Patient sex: M
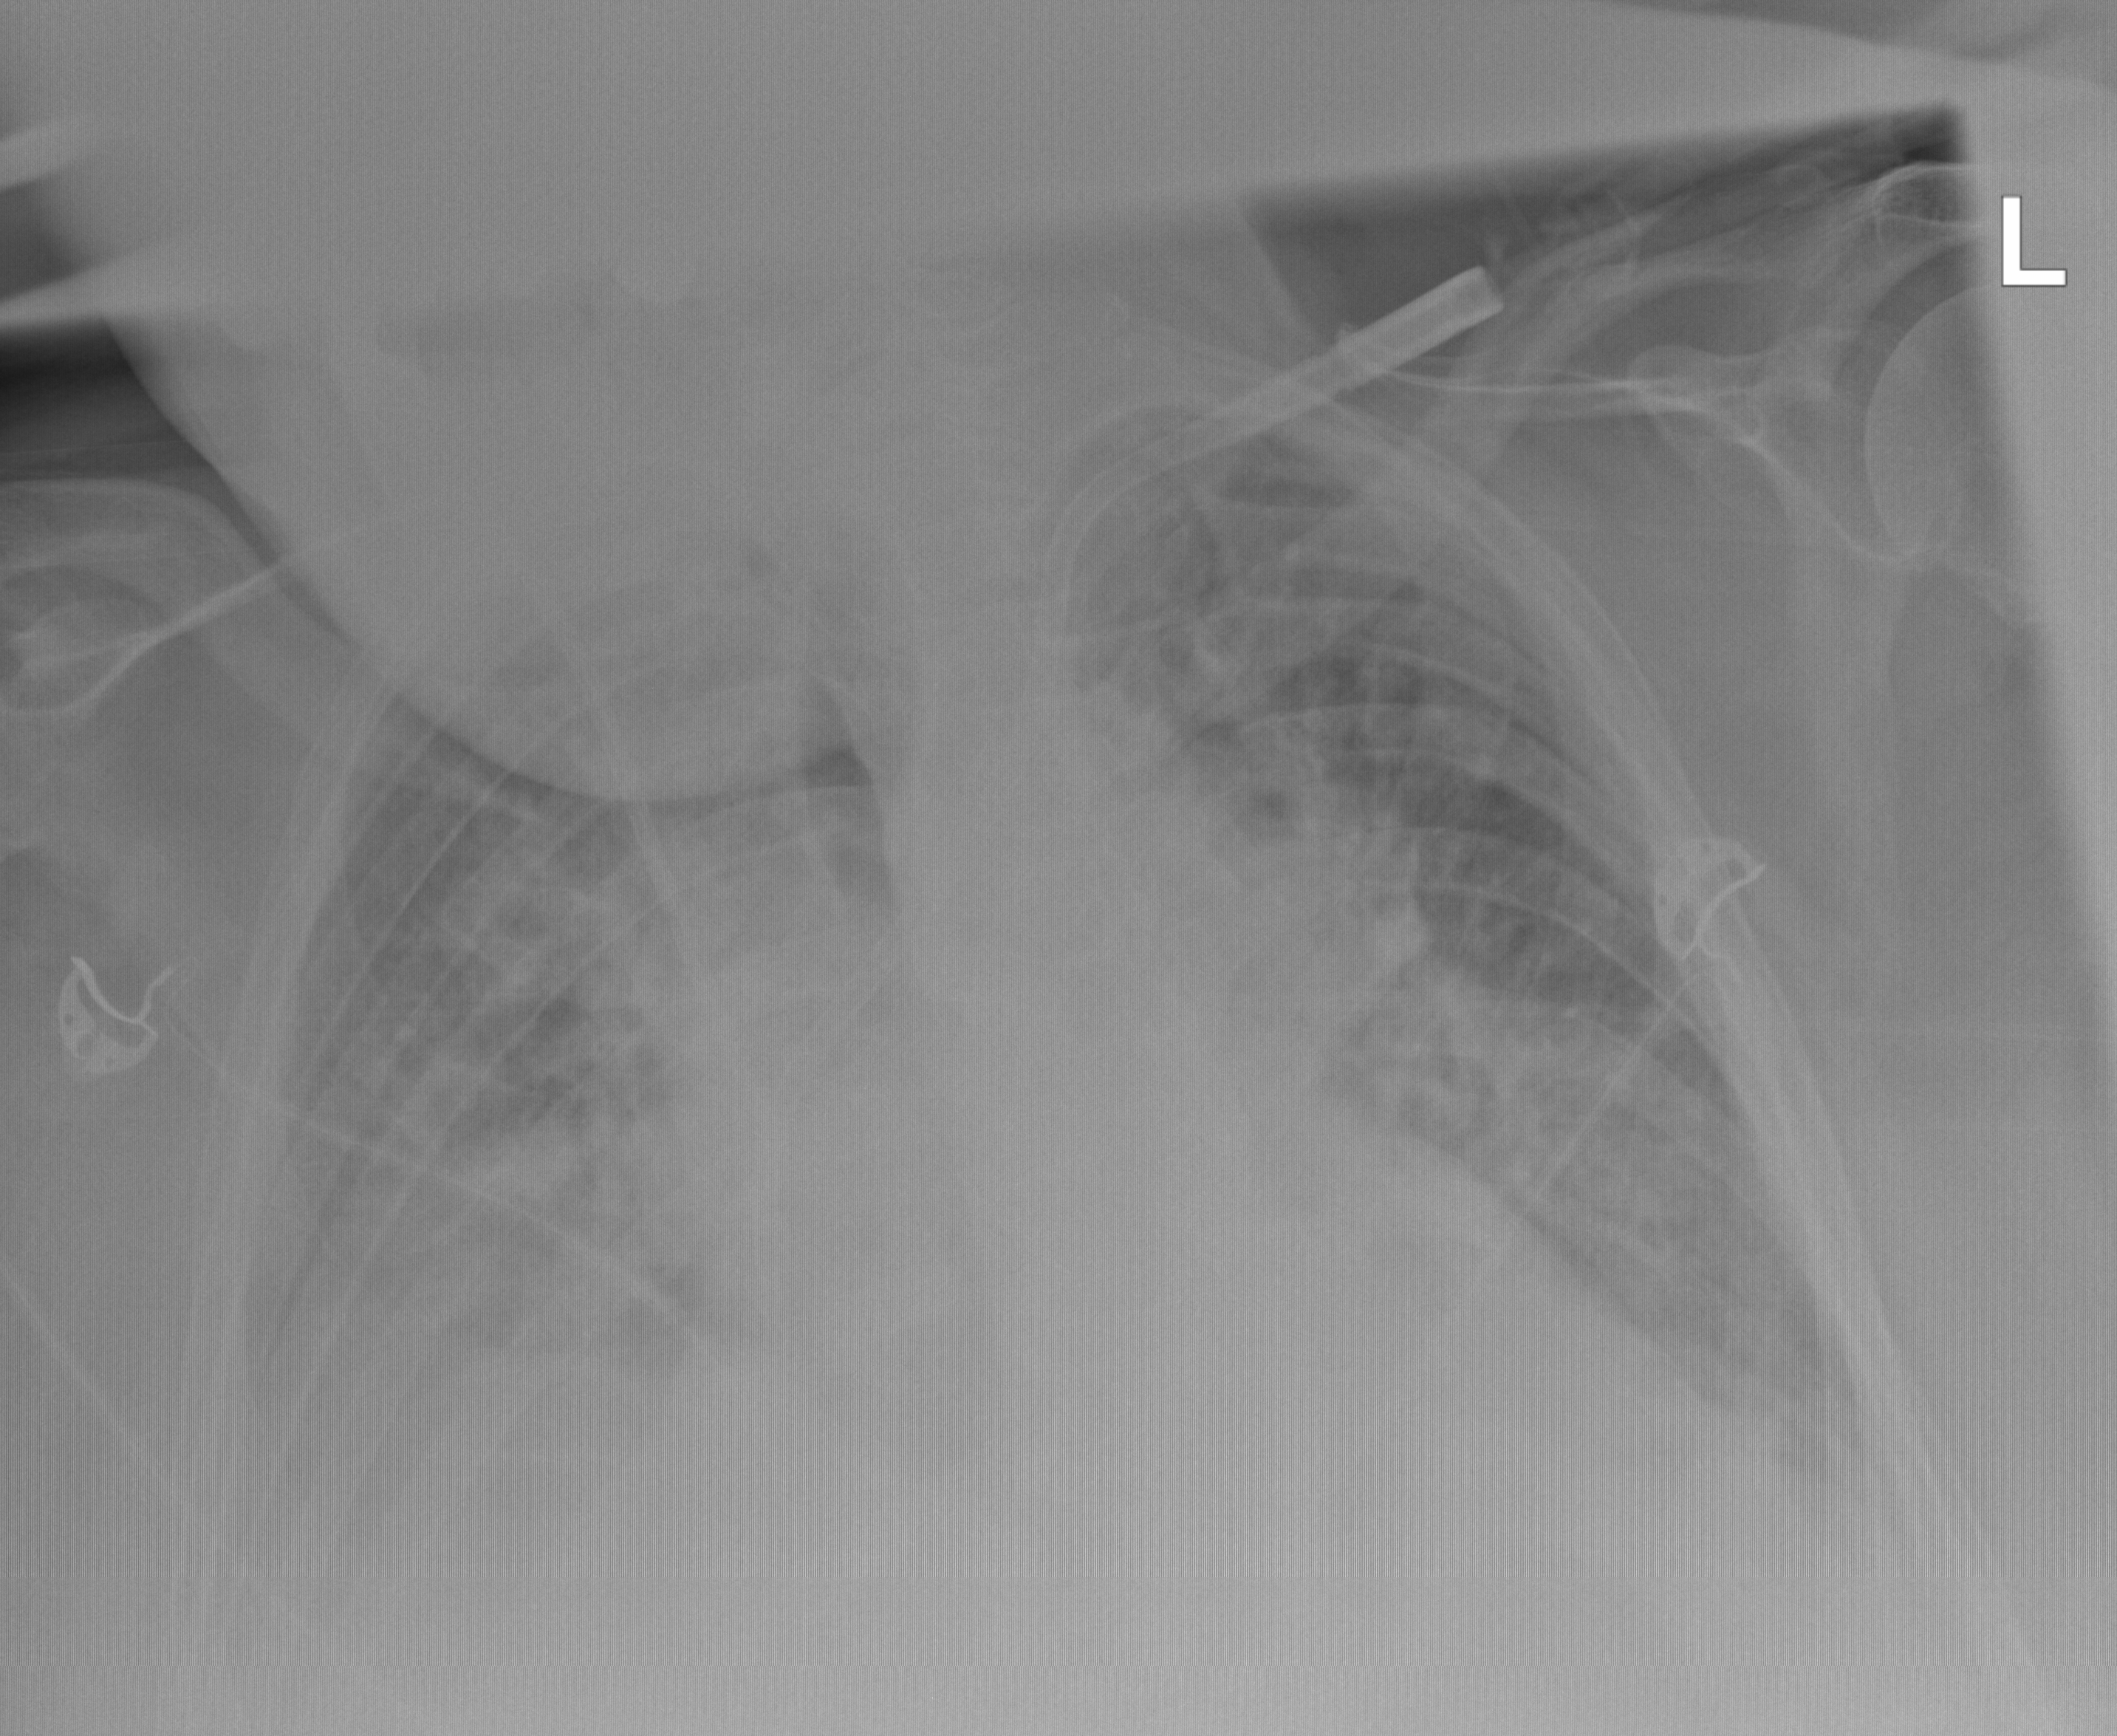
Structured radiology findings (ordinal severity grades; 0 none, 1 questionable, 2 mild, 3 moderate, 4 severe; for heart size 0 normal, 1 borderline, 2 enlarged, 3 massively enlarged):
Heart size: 1
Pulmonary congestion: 2
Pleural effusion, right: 3
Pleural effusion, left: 2
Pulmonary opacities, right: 2
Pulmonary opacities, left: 2
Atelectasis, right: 3
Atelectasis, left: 2